Question: My question is almost exactly the same as <URL> answer was to use BWToolkit which is no longer an option for me because it isn't compatible with Xcode 4.

How can I create a similar bar in interface builder or programmatically, without BWToolkit?
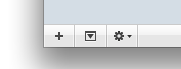
Answer: You can look at the source code of BWToolkit. It uses a custom NSView subclass to do the drawing. Cocoa hasn't got a built-in control for this.
Alternatively, you can use BWToolkit, but just the parts you need (BWAnchoredButtonBar, BWSplitView, BWAnchoredButtonBar and the NSColor and NSView categories). You don't need to include the entire framework in your app.